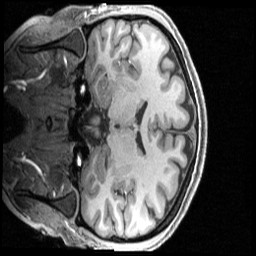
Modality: T1w
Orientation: coronal
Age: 19
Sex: female
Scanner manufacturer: siemens
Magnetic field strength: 3 T
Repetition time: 2.4 s
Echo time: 0.00231 s